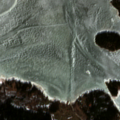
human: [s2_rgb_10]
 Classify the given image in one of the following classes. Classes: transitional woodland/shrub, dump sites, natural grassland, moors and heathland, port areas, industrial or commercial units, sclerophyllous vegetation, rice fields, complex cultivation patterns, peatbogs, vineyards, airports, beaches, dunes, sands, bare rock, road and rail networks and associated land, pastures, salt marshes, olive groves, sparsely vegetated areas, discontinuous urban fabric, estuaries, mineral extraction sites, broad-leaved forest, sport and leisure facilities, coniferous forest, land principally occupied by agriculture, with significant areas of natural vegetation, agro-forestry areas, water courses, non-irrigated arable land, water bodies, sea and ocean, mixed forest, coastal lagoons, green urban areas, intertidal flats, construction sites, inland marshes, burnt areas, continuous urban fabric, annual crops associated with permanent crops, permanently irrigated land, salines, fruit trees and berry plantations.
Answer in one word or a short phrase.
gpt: coniferous forest, mixed forest, sea and ocean